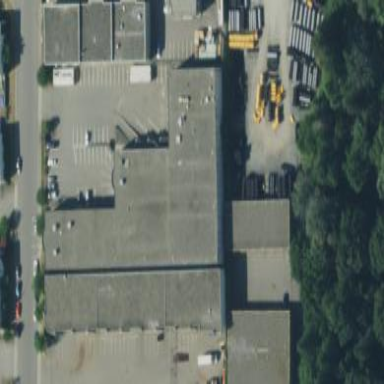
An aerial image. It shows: Industrial building.